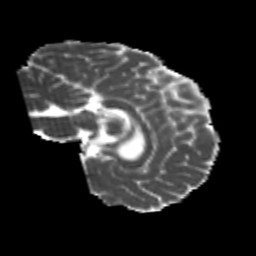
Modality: MD
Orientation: sagittal
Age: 22
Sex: female
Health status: healthy
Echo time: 0.074 s